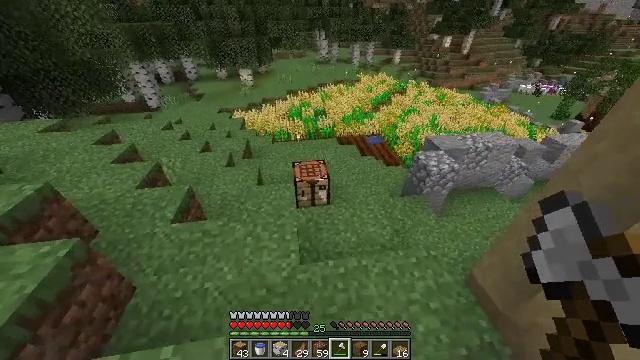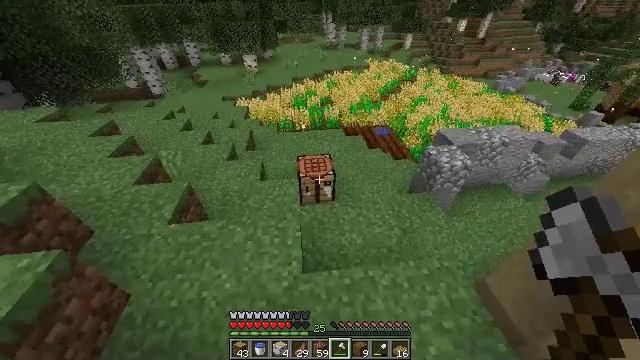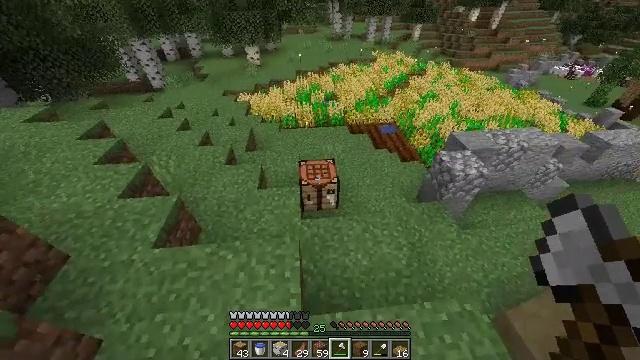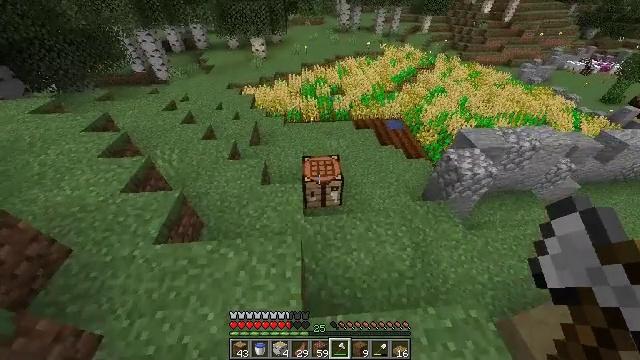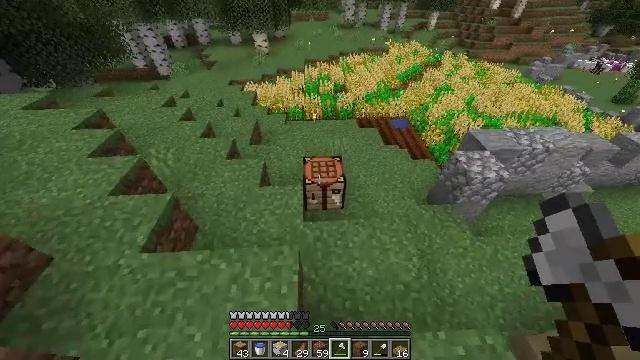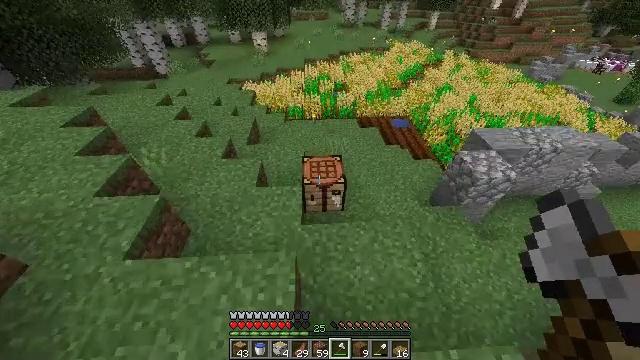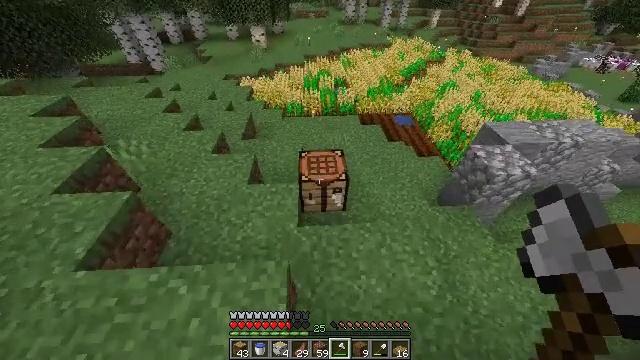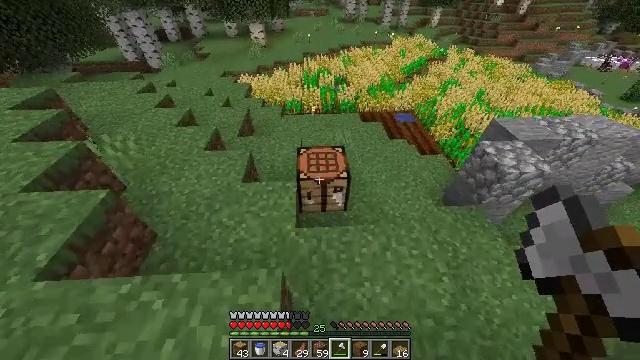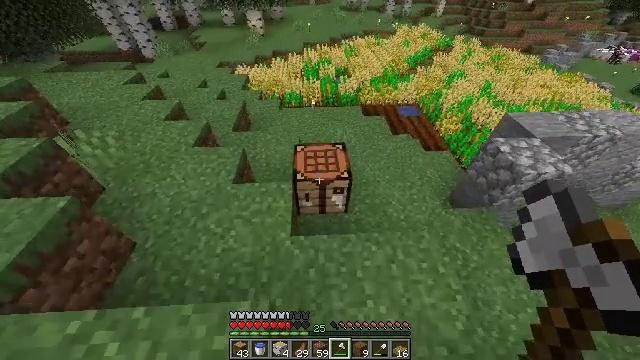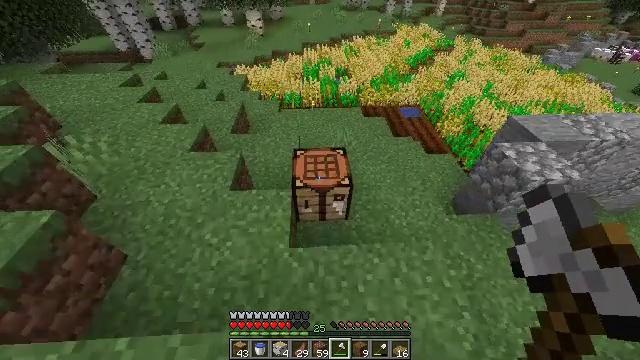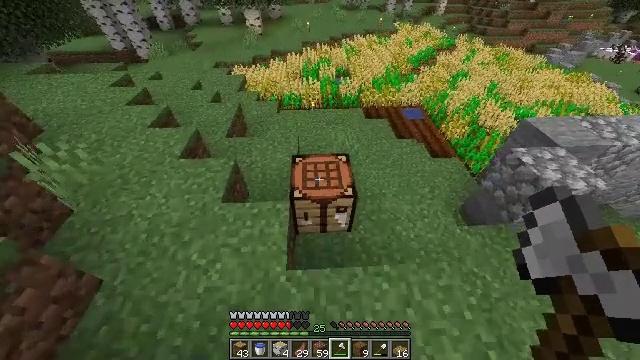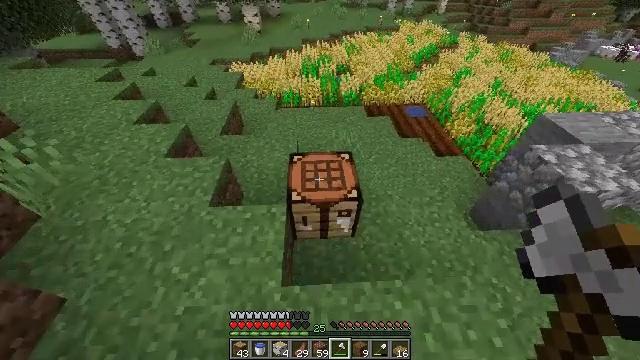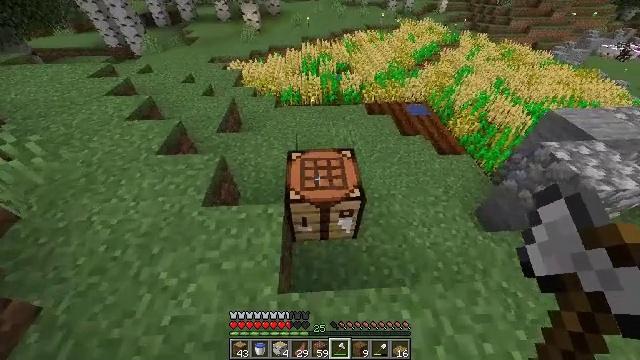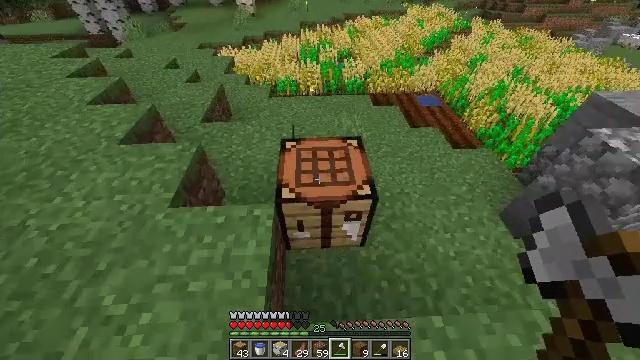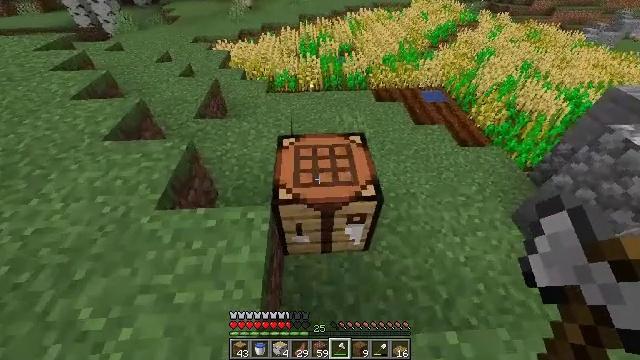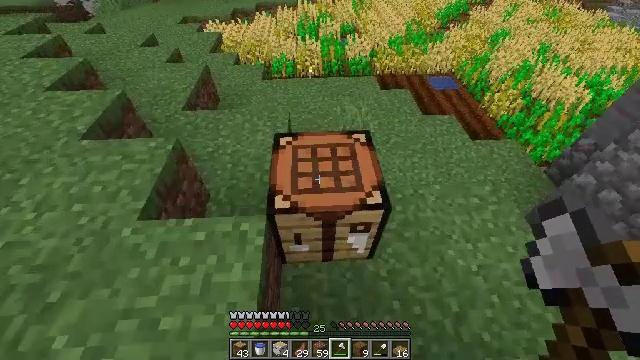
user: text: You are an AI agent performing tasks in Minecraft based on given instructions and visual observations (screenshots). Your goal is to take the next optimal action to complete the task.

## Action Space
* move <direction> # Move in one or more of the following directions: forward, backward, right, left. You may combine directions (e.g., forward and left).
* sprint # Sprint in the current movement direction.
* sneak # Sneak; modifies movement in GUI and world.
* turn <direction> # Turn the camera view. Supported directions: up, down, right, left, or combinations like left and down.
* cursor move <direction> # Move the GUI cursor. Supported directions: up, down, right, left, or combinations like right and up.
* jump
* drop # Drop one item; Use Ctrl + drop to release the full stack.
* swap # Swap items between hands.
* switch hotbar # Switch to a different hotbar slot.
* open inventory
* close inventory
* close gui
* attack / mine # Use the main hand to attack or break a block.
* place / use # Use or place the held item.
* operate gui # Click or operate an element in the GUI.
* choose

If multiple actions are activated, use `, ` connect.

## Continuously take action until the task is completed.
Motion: motion action
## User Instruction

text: To obtain a birch fence, use birch planks and sticks on the crafting table.
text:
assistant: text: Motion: move forward, turn left and down
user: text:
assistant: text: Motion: move forward, turn left and down
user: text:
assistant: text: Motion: move forward, turn left and down
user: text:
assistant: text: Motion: move forward
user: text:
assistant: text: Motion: move forward
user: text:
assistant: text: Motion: move forward
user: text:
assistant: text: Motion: move forward
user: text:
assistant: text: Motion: move forward, turn down
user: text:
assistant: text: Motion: move forward
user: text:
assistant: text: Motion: move forward
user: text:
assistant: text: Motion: move forward
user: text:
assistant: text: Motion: no_op
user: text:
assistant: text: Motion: no_op
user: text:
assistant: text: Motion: no_op
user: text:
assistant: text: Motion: turn down
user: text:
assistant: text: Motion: turn down
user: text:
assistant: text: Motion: no_op
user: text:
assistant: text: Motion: use / place
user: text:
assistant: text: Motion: use / place
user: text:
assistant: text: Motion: use / place
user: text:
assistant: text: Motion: no_op
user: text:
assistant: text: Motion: no_op
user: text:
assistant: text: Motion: open gui
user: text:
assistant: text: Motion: no_op
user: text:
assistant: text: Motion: no_op
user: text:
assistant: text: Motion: no_op
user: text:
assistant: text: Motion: cursor move left
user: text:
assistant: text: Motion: cursor move down
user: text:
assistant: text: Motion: cursor move right and down
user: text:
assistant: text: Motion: no_op